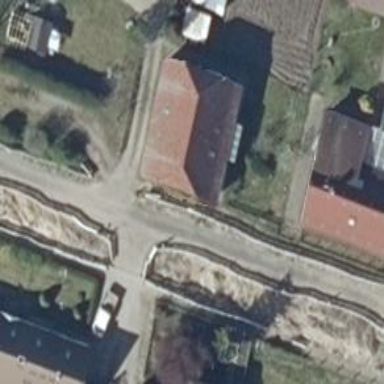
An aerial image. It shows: Simple house.